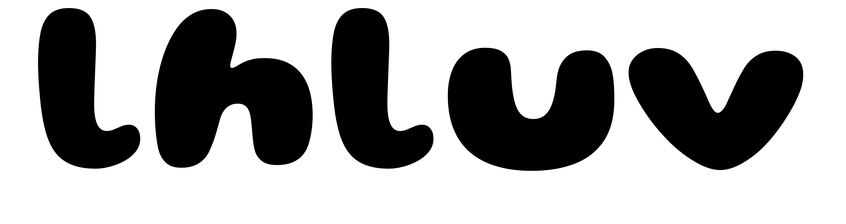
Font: Gluten_ExtraBold